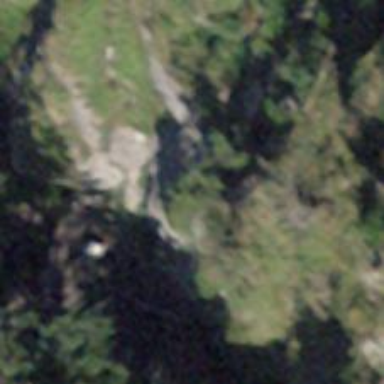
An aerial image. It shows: Natural cliff.